Field crop: tomato
Growth stage: 1
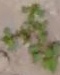
Species: portulaca